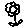
Label: flower